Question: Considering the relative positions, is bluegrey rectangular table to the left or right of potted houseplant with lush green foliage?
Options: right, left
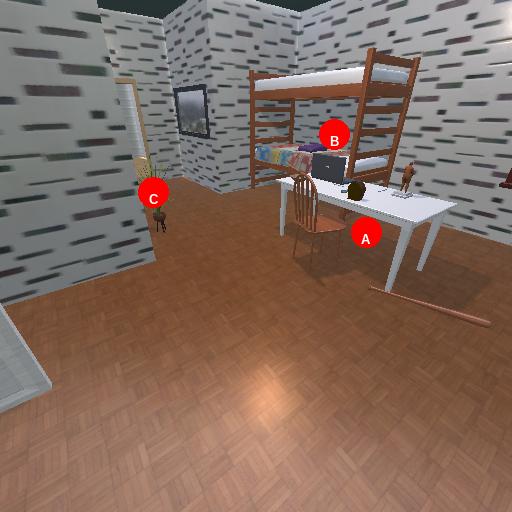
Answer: right